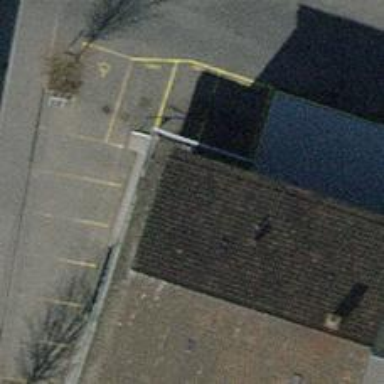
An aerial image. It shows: Car wash facility.